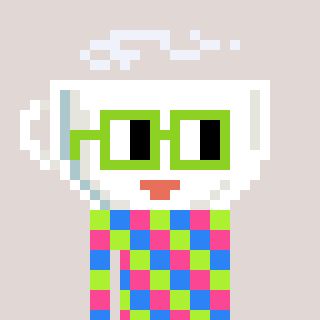
a pixel art character with square light green glasses, a mug-shaped head and a grayscale-colored body on a warm background